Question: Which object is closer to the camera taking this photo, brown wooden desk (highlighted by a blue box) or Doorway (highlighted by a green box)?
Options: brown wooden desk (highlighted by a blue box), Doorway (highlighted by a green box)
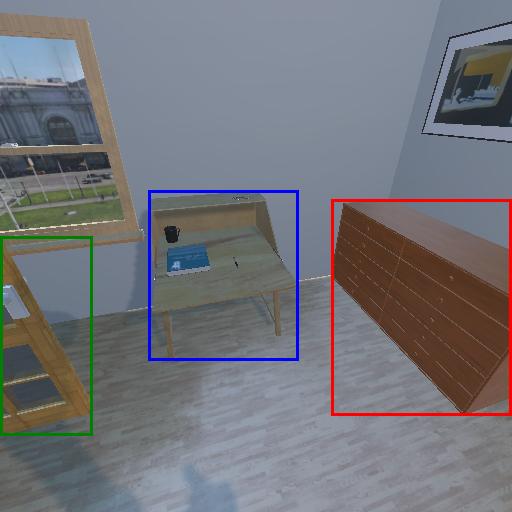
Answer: brown wooden desk (highlighted by a blue box)